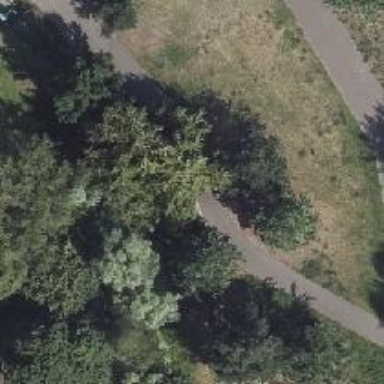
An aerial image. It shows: Asphalt path.